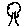
Label: tree